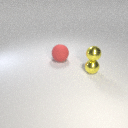
small yellow metal sphere below small yellow metal sphere